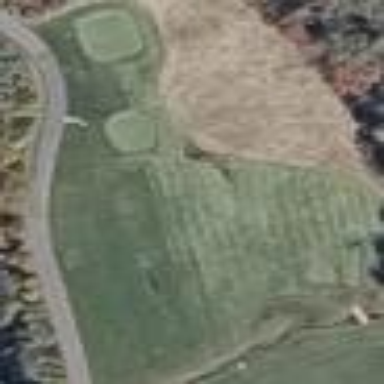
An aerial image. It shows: Golf rough area.